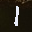
Label: 1